Question: the data i used are derived from an excel file using 'pd.read_excel'.
The objective: To plot DateTime vs Value with x axis values in the format '%Y-%m-%d %H:%M:%S'.
The problem: The X axis format is not the desired '%Y-%m-%d %H:%M:%S'.
Below is a snippet of the code i used and its result. I am very new to programming in general and will really appreciate it if you guys can point me in the right direction!
'''
>>> df.head()
DateTime Value
0 2016-05-17 22:50:27 1914
1 2016-05-17 22:55:27 1597
2 2016-05-17 23:00:27 1429
3 2016-05-17 23:05:27 1462
4 2016-05-17 23:10:27 2038
>>> df['DateTime'] = pd.to_datetime(df['DateTime'], format='%Y-%m-%d %H:%M:%S')
>>> df.plot(x='DateTime', y='Value')
>>> plt.show()
'''

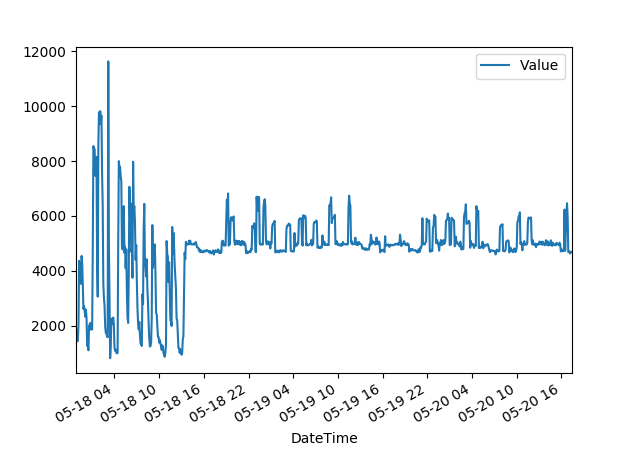
Answer: You can use <URL> to achieve this:
'''
import matplotlib.dates as dates
df['DateTime'] = pd.to_datetime(df['DateTime'], format='%Y-%m-%d %H:%M:%S')
df.plot(x='DateTime', y='Value')
formatter = dates.DateFormatter('%Y-%m-%d %H:%M:%S')
plt.gcf().axes[0].xaxis.set_major_formatter(formatter)
'''
results in:
<URL>
'to_datetime' converts strings to 'datetime64' dtype, it doesn't affect the display in pandas or for matplotlib, so the correct method is above.
However, you could generate date strings using 'dt.strftime' to add a column of desired date strings but this gives you a column of strings which is not as useful in my opinion:
'''
In [39]:
df['DateStrings'] = df['DateTime'].dt.strftime('%Y-%m-%d %H:%M:%S')
df
Out[39]:
DateTime Value DateStrings
0 2016-05-17 22:50:27 1914 2016-05-17 22:50:27
1 2016-05-17 22:55:27 1597 2016-05-17 22:55:27
2 2016-05-17 23:00:27 1429 2016-05-17 23:00:27
3 2016-05-17 23:05:27 1462 2016-05-17 23:05:27
4 2016-05-17 23:10:27 2038 2016-05-17 23:10:27
'''
this results in the plot:
'''
df.plot(x='DateStrings', y='Value')
plt.show()
'''
<URL>
You can see though that the x-axis labels are duff, you'd need to rotate them which is handled automatically using the former method